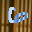
Label: 6